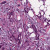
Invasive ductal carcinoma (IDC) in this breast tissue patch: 1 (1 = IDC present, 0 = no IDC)